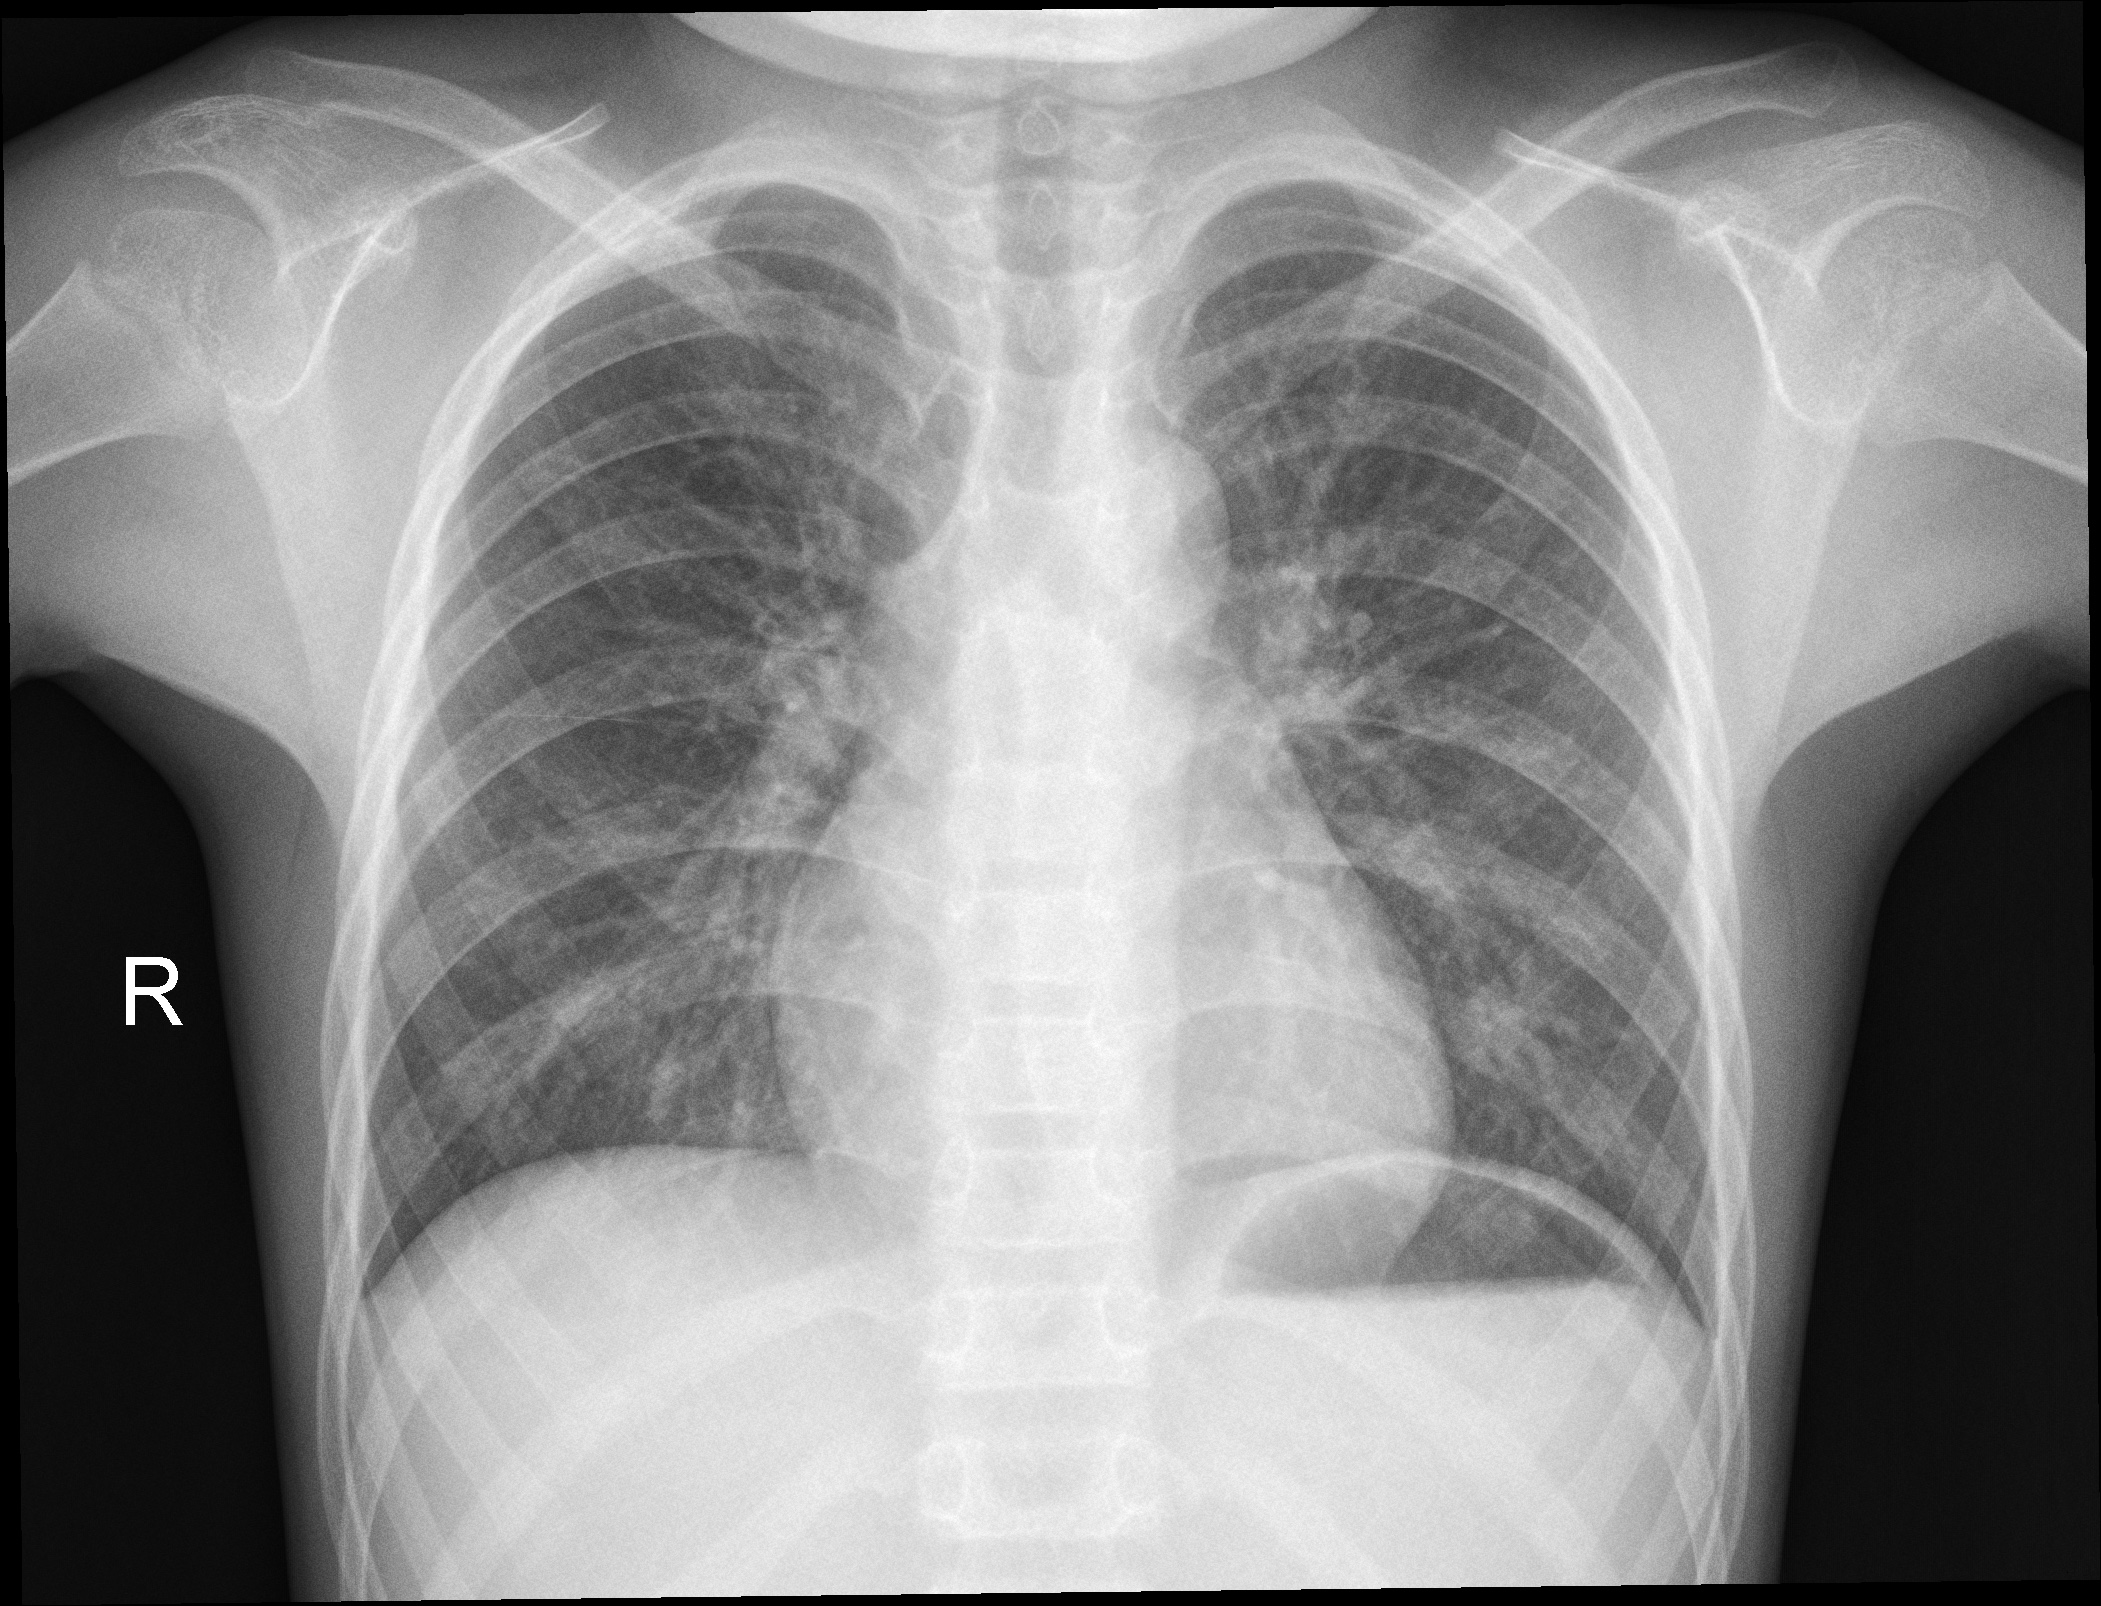
Diagnosis: NORMAL